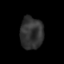
Tissue: lung
Cell type: Epithelial cells
Senescence score: 0.2022
Nuclear area (px): 727
Mean DAPI intensity: 49.305